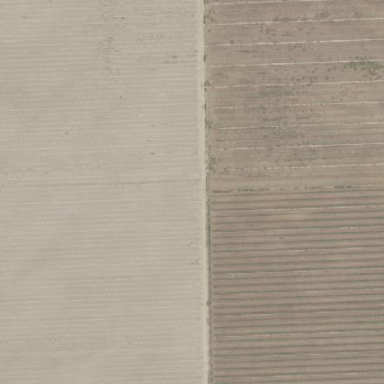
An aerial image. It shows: Orchard area used for field cropland.